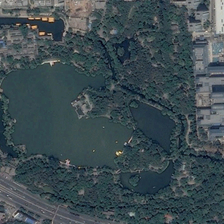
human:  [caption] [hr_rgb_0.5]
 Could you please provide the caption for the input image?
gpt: some buildings are around a park with many green trees and a pond near a road .

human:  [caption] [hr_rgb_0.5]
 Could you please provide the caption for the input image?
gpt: some buildings are around a park with many green trees and a pond near a road .

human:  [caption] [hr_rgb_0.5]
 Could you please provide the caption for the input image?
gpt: some buildings are around a park with many green trees and a pond near a road .

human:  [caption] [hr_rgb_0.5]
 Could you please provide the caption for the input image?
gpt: some buildings are around a park with many green trees and a pond near a road .

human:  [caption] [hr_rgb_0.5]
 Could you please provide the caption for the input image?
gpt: some buildings are around a park with many green trees and a pond near a road .